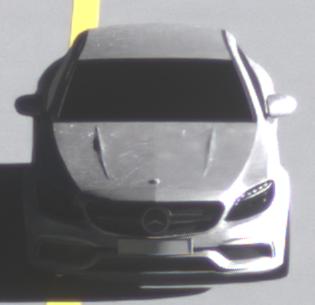
Make: Mercedes-Benz
Model: C 43 AMG
Detailed model: C-Class (205) AMG Limousine
Model produced from: 2016/10
Model produced until: 2018/04
Doors: 4
Color: white
Road condition: dry road
Daytime: morning or afternoon
Contrast: high contrast